Question: As you can see here, I have created 4 linear layouts circled with yellow, green, blue, and purple to distinguish between the different horizontals. I would like to anchor all 4 of these layouts to the bottom of the main linear layout as shown in red. I was looking for the easiest solution to my problem. Perhaps a RelativeLayout for the main layout, but then how would I get all 4 linear layouts to anchor to the bottom and stacked on top of each other in this order? Sorry for not posting code, but the code for all the buttons would probably be too long.

'''
<?xml version="1.0" encoding="utf-8"?>
<LinearLayout xmlns:android="http://schemas.android.com/apk/res/android"
android:layout_width="match_parent"
android:layout_height="wrap_content"
android:background="@drawable/po"
android:orientation="vertical" >
<EditText
android:id="@+id/txtQuestion"
android:layout_width="match_parent"
android:layout_height="wrap_content"
android:layout_margin="5dp"
/>
<Button
android:id="@+id/btnClear"
android:layout_width="match_parent"
android:layout_height="wrap_content"
android:layout_margin="5dp"
android:text="Clear"
android:textSize="20sp"
android:textStyle="bold" />
<LinearLayout
android:layout_width="fill_parent"
android:layout_height="fill_parent"
android:gravity="fill_vertical"
android:orientation="horizontal"
android:layout_alignParentBottom="true"
android:weightSum="10" >
<Button
android:layout_weight="1"
android:layout_width="fill_parent"
android:layout_height="fill_parent"
android:text="Q" />
<Button
android:layout_weight="1"
android:layout_width="fill_parent"
android:layout_height="fill_parent"
android:text="W"
/>
<Button
android:layout_weight="1"
android:layout_width="fill_parent"
android:layout_height="fill_parent"
android:text="E"
/>
<Button
android:layout_weight="1"
android:layout_width="fill_parent"
android:layout_height="fill_parent"
android:text="R"
/>
<Button
android:layout_weight="1"
android:layout_width="fill_parent"
android:layout_height="fill_parent"
android:text="T"
/>
<Button
android:layout_weight="1"
android:layout_width="fill_parent"
android:layout_height="fill_parent"
android:text="Y"
/>
<Button
android:layout_weight="1"
android:layout_width="fill_parent"
android:layout_height="fill_parent"
android:text="U"
/>
<Button
android:layout_weight="1"
android:layout_width="fill_parent"
android:layout_height="fill_parent"
android:text="I"
/>
<Button
android:layout_weight="1"
android:layout_width="fill_parent"
android:layout_height="fill_parent"
android:text="O"
/>
<Button
android:layout_weight="1"
android:layout_width="fill_parent"
android:layout_height="fill_parent"
android:text="P"
/>
</LinearLayout>
<LinearLayout
android:layout_width="fill_parent"
android:layout_height="wrap_content"
android:layout_marginLeft="12dp"
android:layout_marginRight="12dp"
android:gravity="center"
android:orientation="horizontal"
android:weightSum="9" >
<Button
android:layout_weight="1"
android:layout_width="fill_parent"
android:layout_height="fill_parent"
android:text="A" />
<Button
android:layout_weight="1"
android:layout_width="fill_parent"
android:layout_height="fill_parent"
android:text="S"
/>
<Button
android:layout_weight="1"
android:layout_width="fill_parent"
android:layout_height="fill_parent"
android:text="D"
/>
<Button
android:layout_weight="1"
android:layout_width="fill_parent"
android:layout_height="fill_parent"
android:text="F"
/>
<Button
android:layout_weight="1"
android:layout_width="fill_parent"
android:layout_height="fill_parent"
android:text="G"
/>
<Button
android:layout_weight="1"
android:layout_width="fill_parent"
android:layout_height="fill_parent"
android:text="H"
/>
<Button
android:layout_weight="1"
android:layout_width="fill_parent"
android:layout_height="fill_parent"
android:text="J"
/>
<Button
android:layout_weight="1"
android:layout_width="fill_parent"
android:layout_height="fill_parent"
android:text="K"
/>
<Button
android:layout_weight="1"
android:layout_width="fill_parent"
android:layout_height="fill_parent"
android:text="L"
/>
</LinearLayout>
<LinearLayout
android:layout_width="fill_parent"
android:layout_height="wrap_content"
android:gravity="center"
android:orientation="horizontal"
android:weightSum="10" >
<Button
android:layout_weight="1"
android:layout_width="fill_parent"
android:layout_height="fill_parent"
android:text="Z" />
<Button
android:layout_weight="1"
android:layout_width="fill_parent"
android:layout_height="fill_parent"
android:text="X"
/>
<Button
android:layout_weight="1"
android:layout_width="fill_parent"
android:layout_height="fill_parent"
android:text="C"
/>
<Button
android:layout_weight="1"
android:layout_width="fill_parent"
android:layout_height="fill_parent"
android:text="V"
/>
<Button
android:layout_weight="1"
android:layout_width="fill_parent"
android:layout_height="fill_parent"
android:text="B"
/>
<Button
android:layout_weight="1"
android:layout_width="fill_parent"
android:layout_height="fill_parent"
android:text="N"
/>
<Button
android:layout_weight="1"
android:layout_width="fill_parent"
android:layout_height="fill_parent"
android:text="M"
/>
<Button
android:layout_weight="1"
android:layout_width="fill_parent"
android:layout_height="fill_parent"
android:text=","
/>
<Button
android:layout_weight="1"
android:layout_width="fill_parent"
android:layout_height="fill_parent"
android:text="."
/>
<Button
android:layout_weight="1"
android:layout_width="fill_parent"
android:layout_height="fill_parent"
android:text="\?"
/>
</LinearLayout>
<LinearLayout
android:layout_width="fill_parent"
android:layout_height="wrap_content"
android:baselineAligned="false"
android:gravity="bottom|center"
android:orientation="horizontal"
android:weightSum="100" >
<Button
android:layout_weight="25"
android:layout_width="fill_parent"
android:layout_height="fill_parent"
android:text="Space"
/>
<Button
android:layout_weight="75"
android:layout_width="fill_parent"
android:layout_height="fill_parent"
android:text="Bkspc"
/>
</LinearLayout>
</LinearLayout>
'''
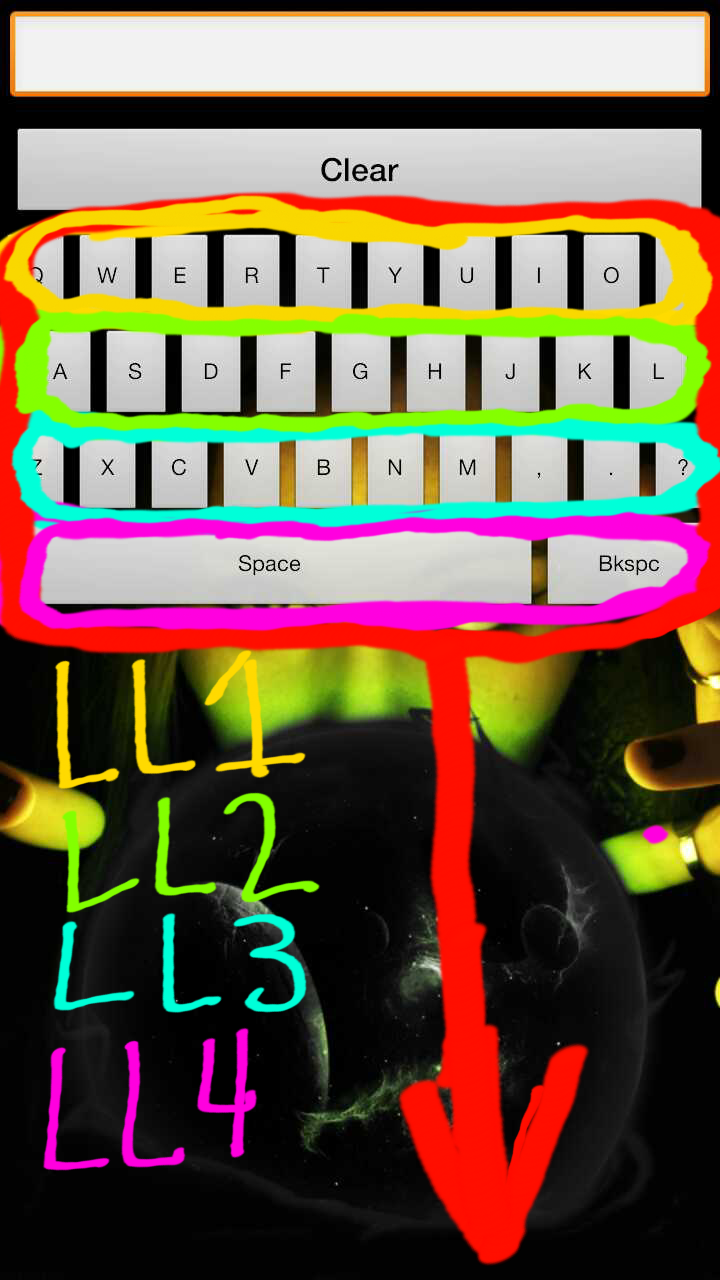
Answer: You need to create your xml in following way.
'''
<?xml version="1.0" encoding="utf-8"?>
<RelativeLayout xmlns:android="http://schemas.android.com/apk/res/android"
android:layout_width="fill_parent"
android:layout_height="fill_parent"
android:background="@drawable/ic_launcher"
android:orientation="vertical" >
<LinearLayout
android:id="@+id/linear"
android:layout_width="match_parent"
android:layout_height="wrap_content"
android:orientation="vertical" >
<EditText
android:id="@+id/txtQuestion"
android:layout_width="match_parent"
android:layout_height="wrap_content"
android:layout_margin="5dp" />
<Button
android:id="@+id/btnClear"
android:layout_width="match_parent"
android:layout_height="wrap_content"
android:layout_margin="5dp"
android:text="Clear"
android:textSize="20sp"
android:textStyle="bold" />
</LinearLayout>
<LinearLayout android:gravity="bottom"
android:layout_width="fill_parent"
android:layout_height="fill_parent"
android:layout_alignParentBottom="true"
android:layout_below="@+id/linear"
android:orientation="vertical" >
<LinearLayout
android:layout_width="fill_parent"
android:layout_height="wrap_content"
android:gravity="fill_vertical"
android:orientation="horizontal"
android:weightSum="10" >
<Button
android:layout_width="fill_parent"
android:layout_height="wrap_content"
android:layout_weight="1"
android:text="Q" />
<Button
android:layout_width="fill_parent"
android:layout_height="wrap_content"
android:layout_weight="1"
android:text="W" />
<Button
android:layout_width="fill_parent"
android:layout_height="wrap_content"
android:layout_weight="1"
android:text="E" />
<Button
android:layout_width="fill_parent"
android:layout_height="wrap_content"
android:layout_weight="1"
android:text="R" />
<Button
android:layout_width="fill_parent"
android:layout_height="wrap_content"
android:layout_weight="1"
android:text="T" />
<Button
android:layout_width="fill_parent"
android:layout_height="wrap_content"
android:layout_weight="1"
android:text="Y" />
<Button
android:layout_width="fill_parent"
android:layout_height="wrap_content"
android:layout_weight="1"
android:text="U" />
<Button
android:layout_width="fill_parent"
android:layout_height="wrap_content"
android:layout_weight="1"
android:text="I" />
<Button
android:layout_width="fill_parent"
android:layout_height="wrap_content"
android:layout_weight="1"
android:text="O" />
<Button
android:layout_width="fill_parent"
android:layout_height="wrap_content"
android:layout_weight="1"
android:text="P" />
</LinearLayout>
<LinearLayout
android:layout_width="fill_parent"
android:layout_height="wrap_content"
android:layout_marginLeft="12dp"
android:layout_marginRight="12dp"
android:gravity="center"
android:orientation="horizontal"
android:weightSum="9" >
<Button
android:layout_width="fill_parent"
android:layout_height="fill_parent"
android:layout_weight="1"
android:text="A" />
<Button
android:layout_width="fill_parent"
android:layout_height="fill_parent"
android:layout_weight="1"
android:text="S" />
<Button
android:layout_width="fill_parent"
android:layout_height="fill_parent"
android:layout_weight="1"
android:text="D" />
<Button
android:layout_width="fill_parent"
android:layout_height="fill_parent"
android:layout_weight="1"
android:text="F" />
<Button
android:layout_width="fill_parent"
android:layout_height="fill_parent"
android:layout_weight="1"
android:text="G" />
<Button
android:layout_width="fill_parent"
android:layout_height="fill_parent"
android:layout_weight="1"
android:text="H" />
<Button
android:layout_width="fill_parent"
android:layout_height="fill_parent"
android:layout_weight="1"
android:text="J" />
<Button
android:layout_width="fill_parent"
android:layout_height="fill_parent"
android:layout_weight="1"
android:text="K" />
<Button
android:layout_width="fill_parent"
android:layout_height="fill_parent"
android:layout_weight="1"
android:text="L" />
</LinearLayout>
<LinearLayout
android:layout_width="fill_parent"
android:layout_height="wrap_content"
android:gravity="center"
android:orientation="horizontal"
android:weightSum="10" >
<Button
android:layout_width="fill_parent"
android:layout_height="fill_parent"
android:layout_weight="1"
android:text="Z" />
<Button
android:layout_width="fill_parent"
android:layout_height="fill_parent"
android:layout_weight="1"
android:text="X" />
<Button
android:layout_width="fill_parent"
android:layout_height="fill_parent"
android:layout_weight="1"
android:text="C" />
<Button
android:layout_width="fill_parent"
android:layout_height="fill_parent"
android:layout_weight="1"
android:text="V" />
<Button
android:layout_width="fill_parent"
android:layout_height="fill_parent"
android:layout_weight="1"
android:text="B" />
<Button
android:layout_width="fill_parent"
android:layout_height="fill_parent"
android:layout_weight="1"
android:text="N" />
<Button
android:layout_width="fill_parent"
android:layout_height="fill_parent"
android:layout_weight="1"
android:text="M" />
<Button
android:layout_width="fill_parent"
android:layout_height="fill_parent"
android:layout_weight="1"
android:text="," />
<Button
android:layout_width="fill_parent"
android:layout_height="fill_parent"
android:layout_weight="1"
android:text="." />
<Button
android:layout_width="fill_parent"
android:layout_height="fill_parent"
android:layout_weight="1"
android:text="\?" />
</LinearLayout>
<LinearLayout
android:layout_width="fill_parent"
android:layout_height="wrap_content"
android:baselineAligned="false"
android:gravity="bottom|center"
android:orientation="horizontal"
android:weightSum="100" >
<Button
android:layout_width="fill_parent"
android:layout_height="fill_parent"
android:layout_weight="25"
android:text="Space" />
<Button
android:layout_width="fill_parent"
android:layout_height="fill_parent"
android:layout_weight="75"
android:text="Bkspc" />
</LinearLayout>
</LinearLayout>
</RelativeLayout>
'''
OUTOUT :